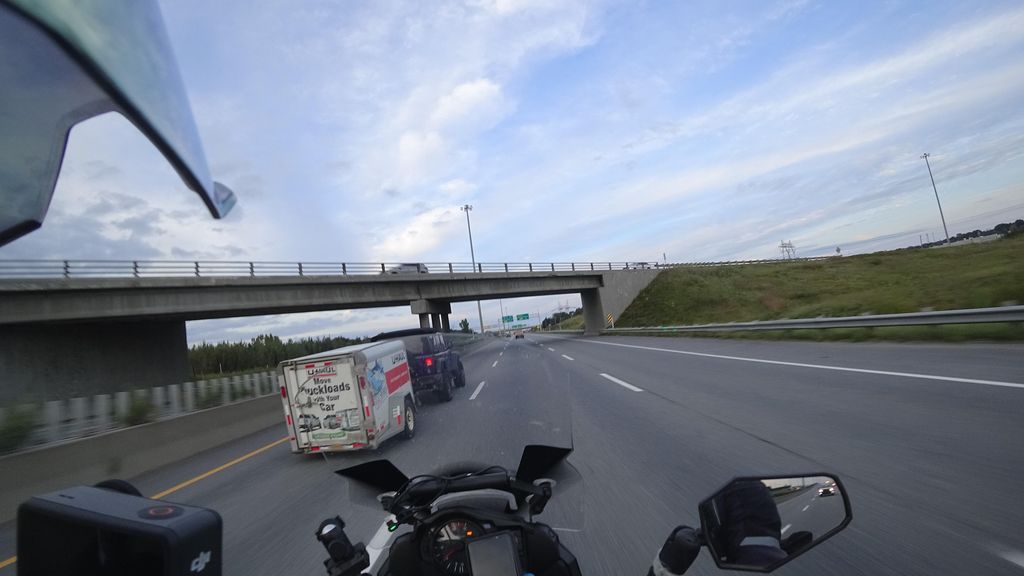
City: quebec_city